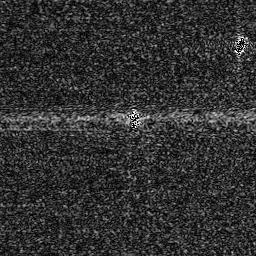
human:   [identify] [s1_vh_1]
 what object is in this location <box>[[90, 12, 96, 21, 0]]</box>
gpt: <ref>1 small ship at the top right</ref>